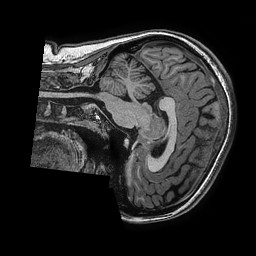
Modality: T1w
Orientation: sagittal
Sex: female
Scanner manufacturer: ge
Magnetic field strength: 3 T
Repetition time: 0.0077 s
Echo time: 0.003436 s